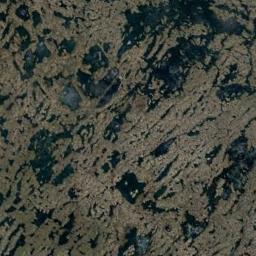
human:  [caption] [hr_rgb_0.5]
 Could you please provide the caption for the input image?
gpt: Brown trivial bare land in the river in a wetland .

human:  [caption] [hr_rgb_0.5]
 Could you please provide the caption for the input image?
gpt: There is almost no vegetation on this wetland .

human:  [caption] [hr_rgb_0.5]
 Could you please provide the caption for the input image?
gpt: There are many different shapes and sizes of water around the wetlands .

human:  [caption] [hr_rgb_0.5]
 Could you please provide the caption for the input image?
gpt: The wetland consists of bare land, Dry plants and water .

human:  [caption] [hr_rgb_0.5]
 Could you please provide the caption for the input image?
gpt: There are much bare land and many water areas on the wetland .